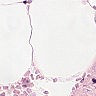
Metastatic tissue present: no